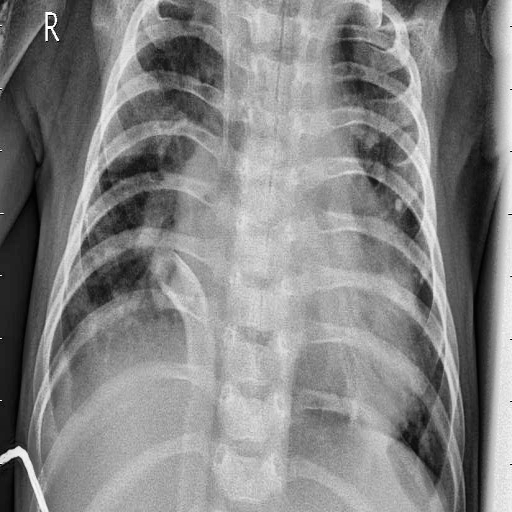
Finding: PNEUMONIA